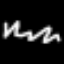
Label: squiggle